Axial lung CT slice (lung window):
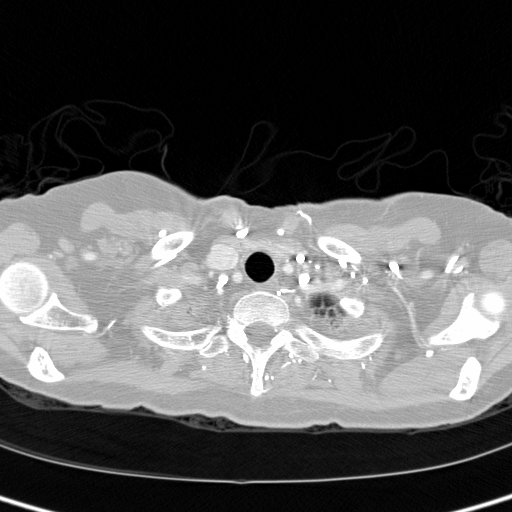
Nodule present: no